Field crop: maize
Growth stage: 2
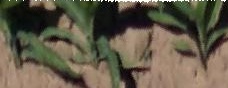
Species: maize